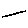
Label: line